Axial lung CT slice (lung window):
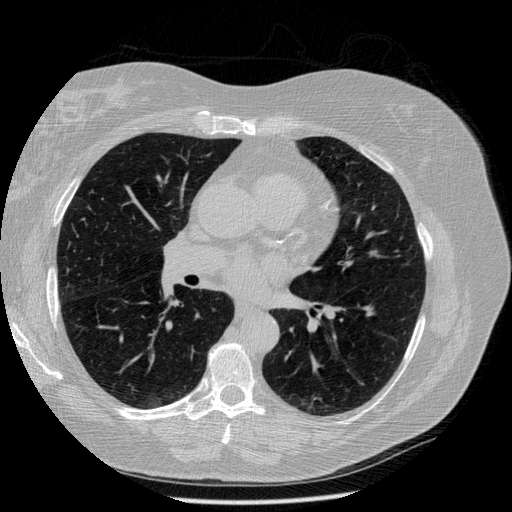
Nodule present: no